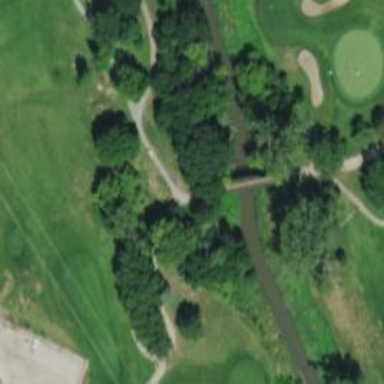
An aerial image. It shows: Well-maintained grade1 path designed for golf carts.